Interaction volume radius: 10 \u00c5
Interaction volume height: 35 \u00c5
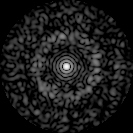
Disorder parameter: 0.8319